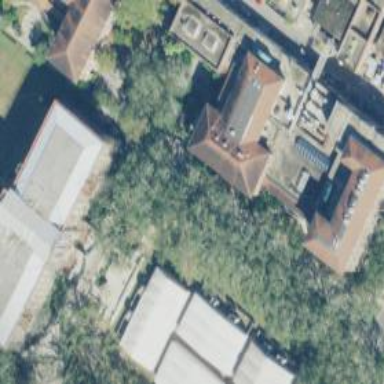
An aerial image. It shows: View of university building.